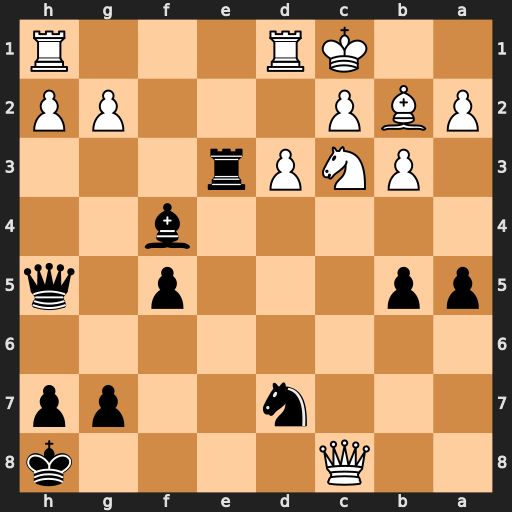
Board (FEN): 2Q4k/3n2pp/8/pp3p1q/5b2/1PNPr3/PBP3PP/2KR3R
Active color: b
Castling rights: -
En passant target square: -
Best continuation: Re8+ Kb1 Rxc8